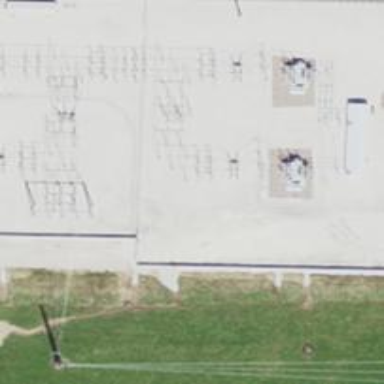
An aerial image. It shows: Power substation primarily used for electricity generation.